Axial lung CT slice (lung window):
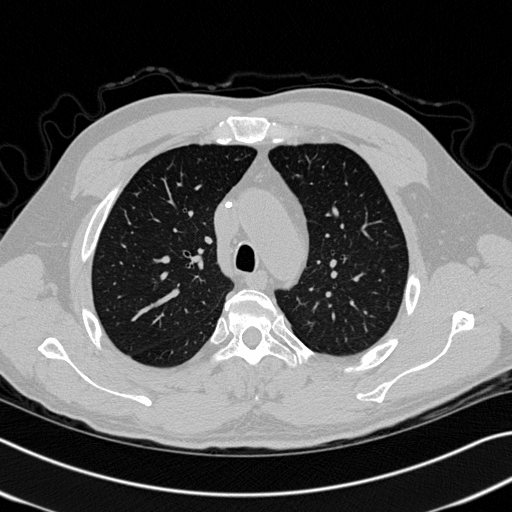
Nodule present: no